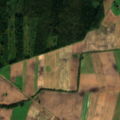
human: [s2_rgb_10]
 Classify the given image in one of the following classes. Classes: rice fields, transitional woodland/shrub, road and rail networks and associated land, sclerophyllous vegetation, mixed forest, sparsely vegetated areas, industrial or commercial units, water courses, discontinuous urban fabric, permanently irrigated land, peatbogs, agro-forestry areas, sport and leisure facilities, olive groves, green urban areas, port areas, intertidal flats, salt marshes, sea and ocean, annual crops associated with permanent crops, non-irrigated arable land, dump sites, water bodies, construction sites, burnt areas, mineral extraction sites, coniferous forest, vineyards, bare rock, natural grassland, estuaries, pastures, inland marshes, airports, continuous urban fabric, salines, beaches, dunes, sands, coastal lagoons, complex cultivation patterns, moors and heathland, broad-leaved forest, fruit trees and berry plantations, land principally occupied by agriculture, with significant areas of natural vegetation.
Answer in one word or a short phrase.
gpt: non-irrigated arable land, broad-leaved forest, transitional woodland/shrub